Chest X-ray. View position: PA
Patient age: 67
Patient sex: F
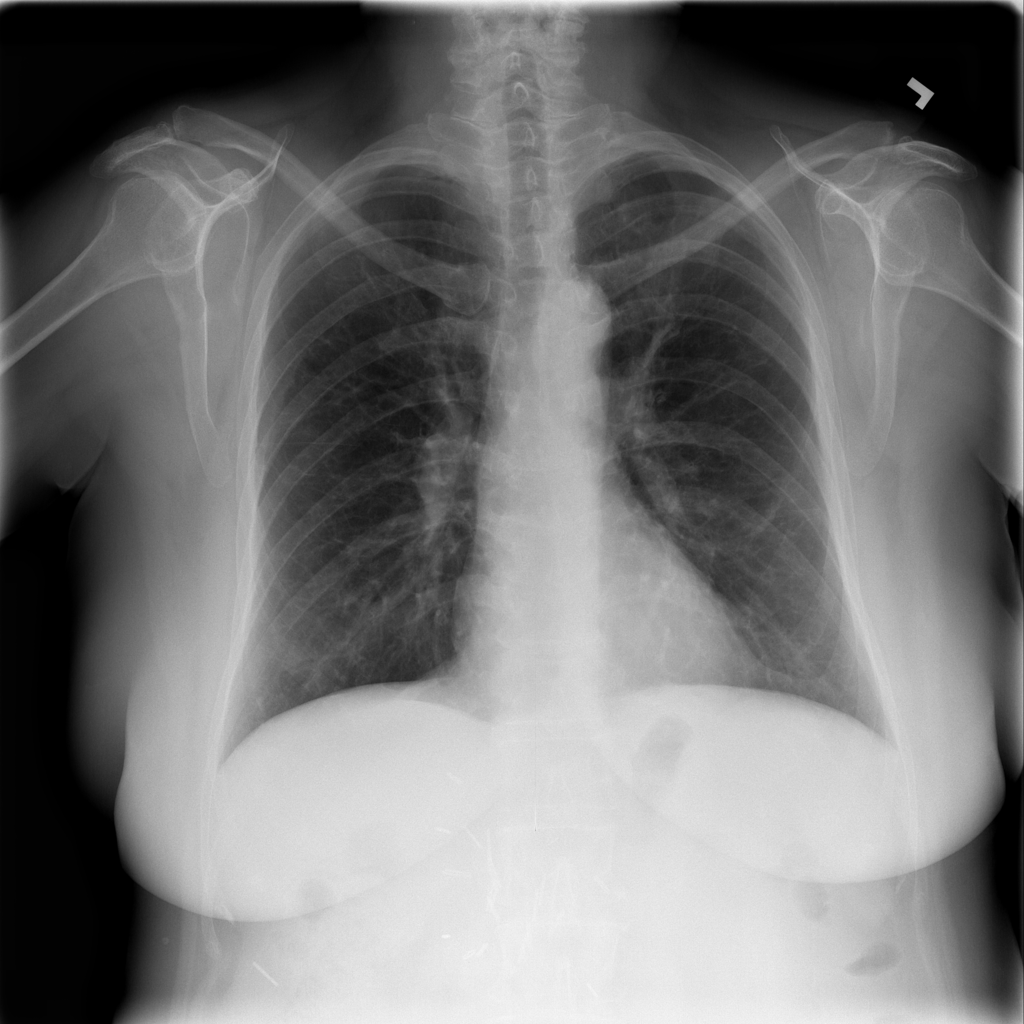
Finding: Pneumothorax